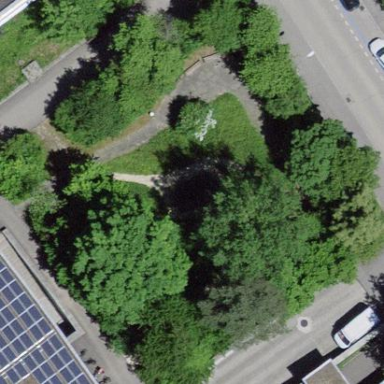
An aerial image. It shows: Lovely park for leisure and relaxation.